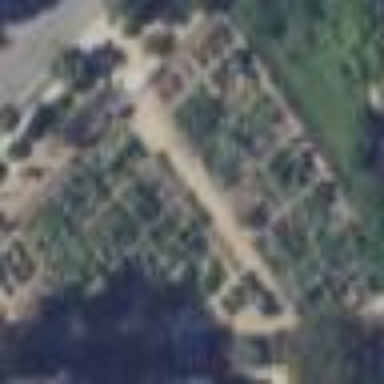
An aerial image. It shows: Allotments area.